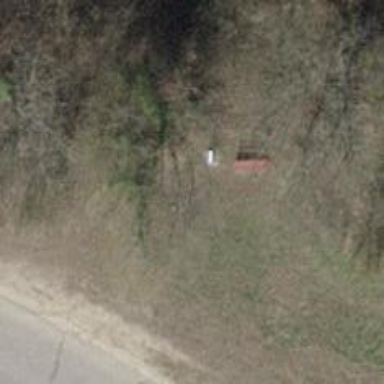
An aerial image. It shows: Bench.